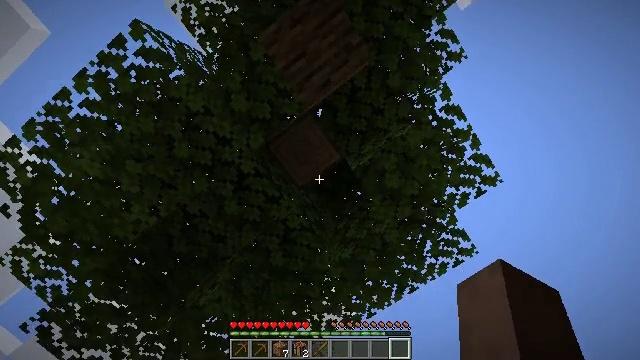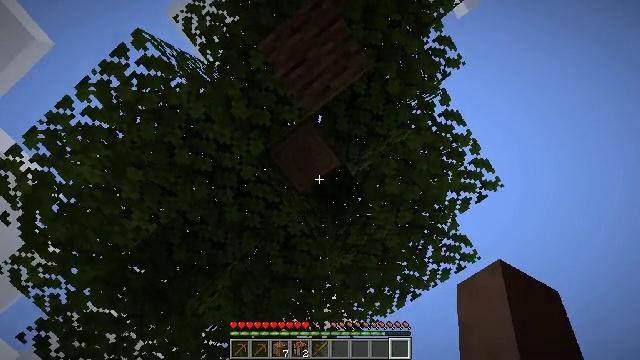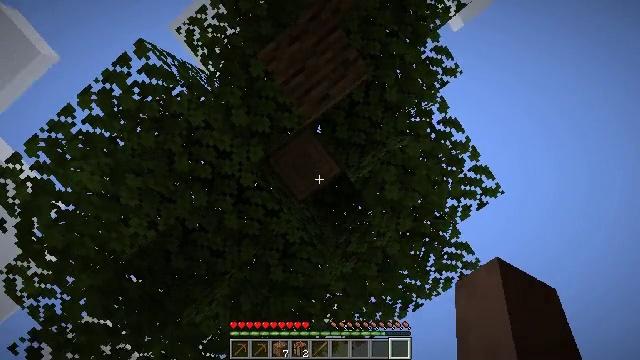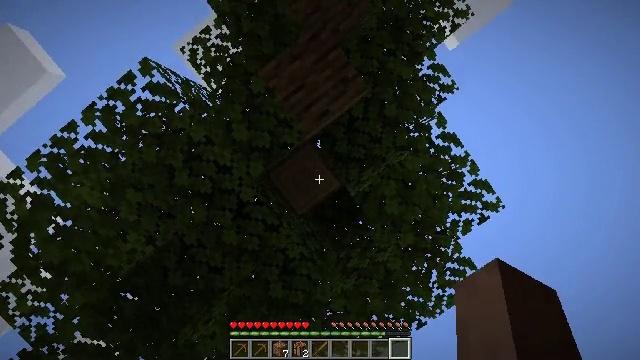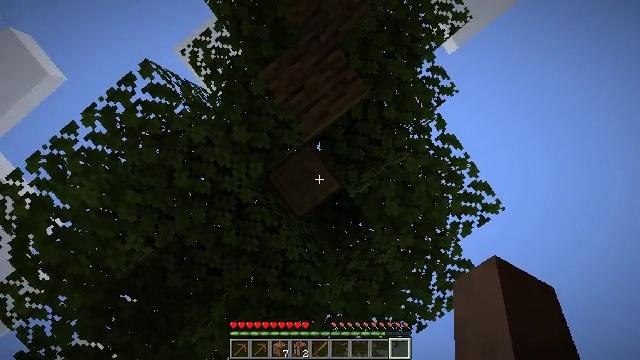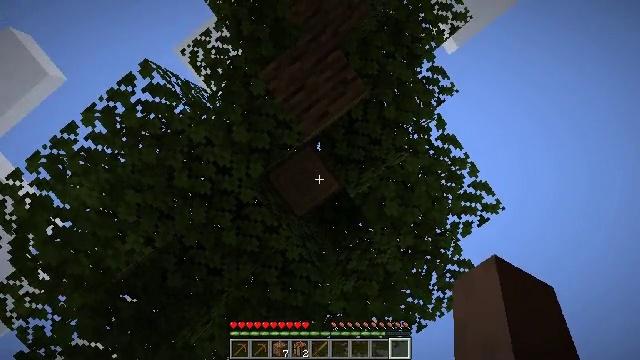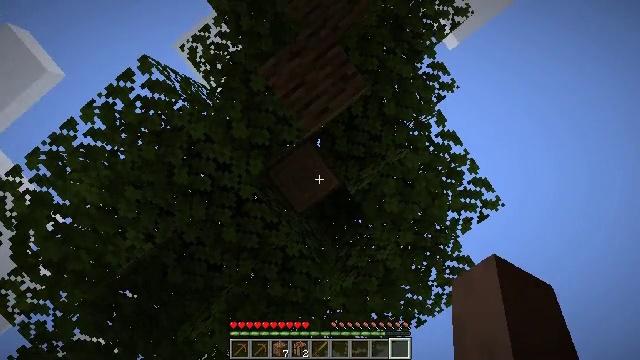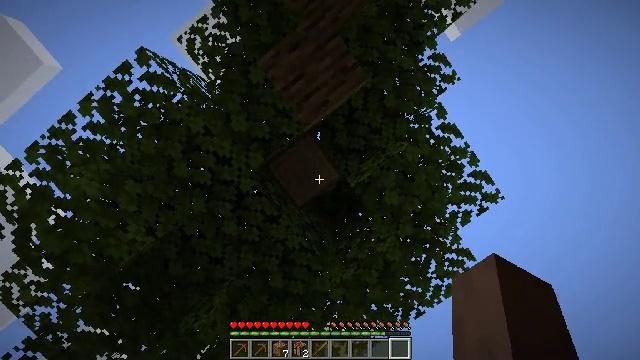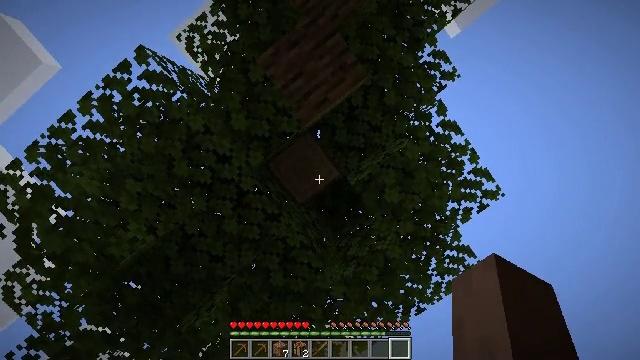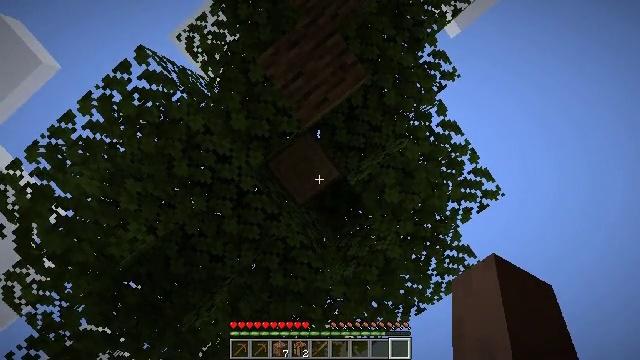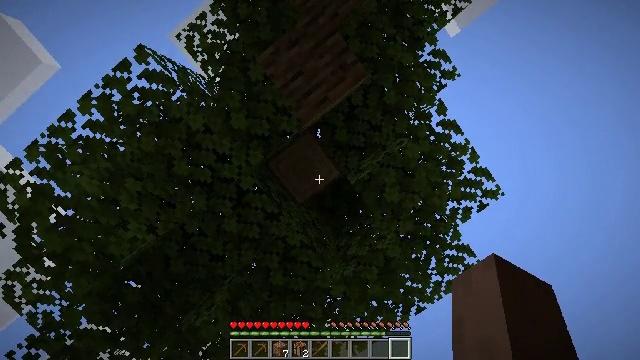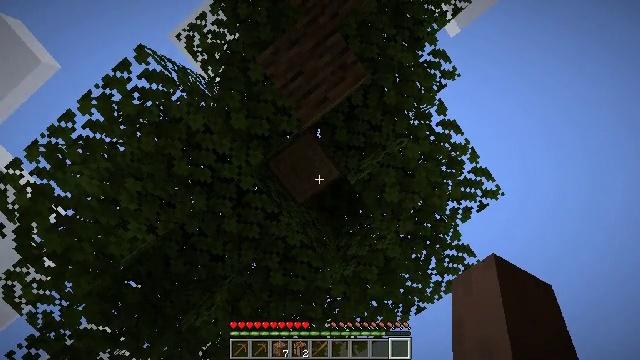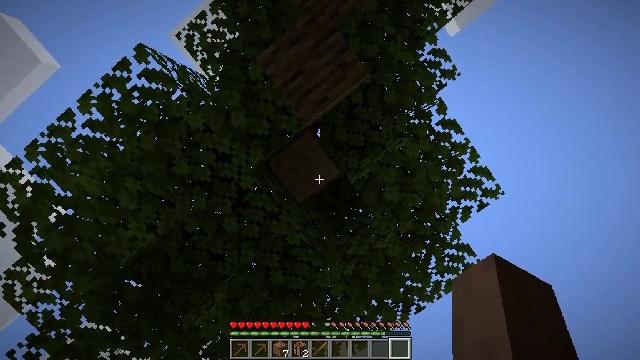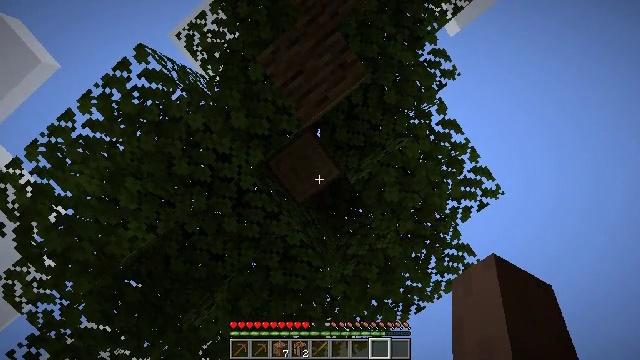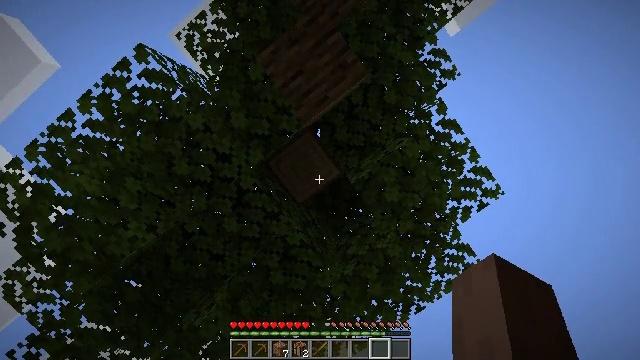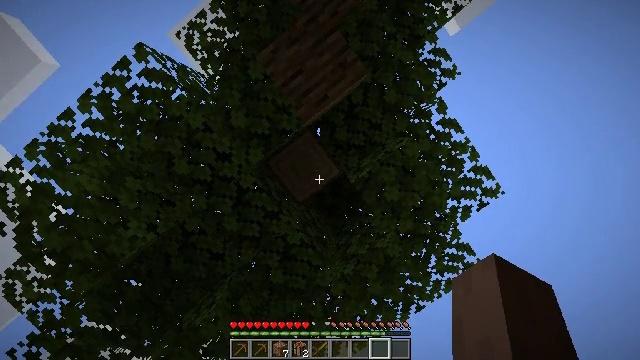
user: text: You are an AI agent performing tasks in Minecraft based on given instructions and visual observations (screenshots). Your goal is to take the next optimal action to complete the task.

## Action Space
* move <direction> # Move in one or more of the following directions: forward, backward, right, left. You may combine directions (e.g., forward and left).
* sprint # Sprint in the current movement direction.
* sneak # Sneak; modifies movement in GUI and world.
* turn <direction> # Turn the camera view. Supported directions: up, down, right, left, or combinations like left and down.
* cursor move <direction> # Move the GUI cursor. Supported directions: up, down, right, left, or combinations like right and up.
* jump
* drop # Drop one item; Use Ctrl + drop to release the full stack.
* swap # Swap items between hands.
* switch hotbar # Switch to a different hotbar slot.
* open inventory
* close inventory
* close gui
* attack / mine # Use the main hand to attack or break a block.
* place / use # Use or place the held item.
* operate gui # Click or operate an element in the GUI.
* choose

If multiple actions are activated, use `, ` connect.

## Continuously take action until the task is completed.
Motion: motion action
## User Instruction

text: Mine the oak log.
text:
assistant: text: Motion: turn up
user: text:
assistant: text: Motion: turn up
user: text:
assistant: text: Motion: turn up
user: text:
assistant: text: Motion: no_op
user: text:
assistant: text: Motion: no_op
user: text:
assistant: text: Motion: no_op
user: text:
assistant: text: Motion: turn down
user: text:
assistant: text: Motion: no_op
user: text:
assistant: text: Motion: no_op
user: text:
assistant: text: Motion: no_op
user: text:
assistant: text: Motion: no_op
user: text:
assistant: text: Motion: no_op
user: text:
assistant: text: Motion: no_op
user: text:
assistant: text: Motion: no_op
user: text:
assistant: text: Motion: no_op
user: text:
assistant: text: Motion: no_op
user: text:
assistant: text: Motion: no_op
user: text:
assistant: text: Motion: no_op
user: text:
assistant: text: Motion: no_op
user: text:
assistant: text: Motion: no_op
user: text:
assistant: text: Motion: no_op
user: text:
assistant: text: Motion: no_op
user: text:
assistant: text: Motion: no_op
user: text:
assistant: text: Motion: no_op
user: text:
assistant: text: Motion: no_op
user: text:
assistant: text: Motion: no_op
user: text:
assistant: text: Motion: no_op
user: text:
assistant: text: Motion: no_op
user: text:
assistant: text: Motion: no_op
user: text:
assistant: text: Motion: no_op